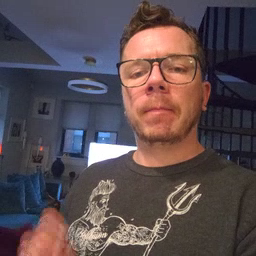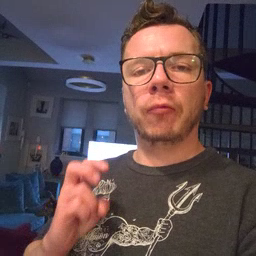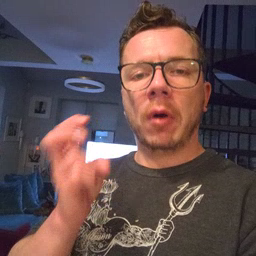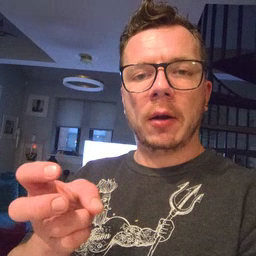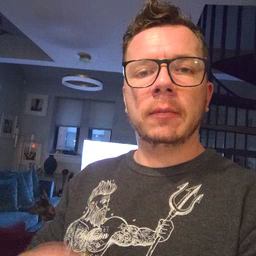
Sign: ride